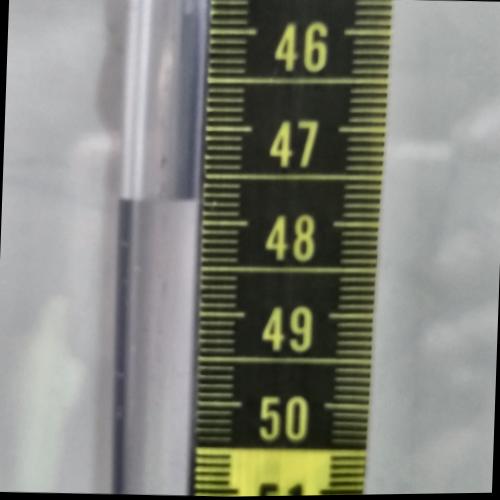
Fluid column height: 47.8 cm